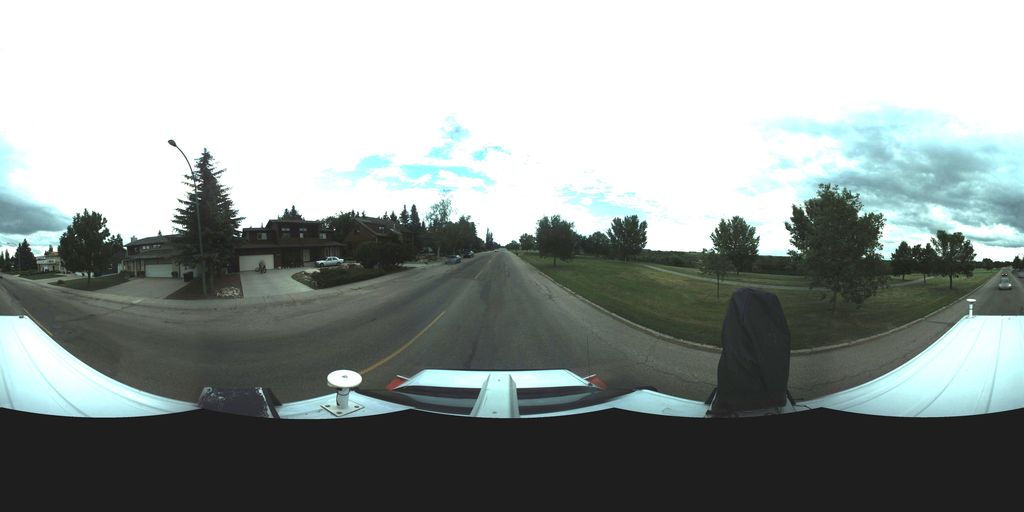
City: saskatoon